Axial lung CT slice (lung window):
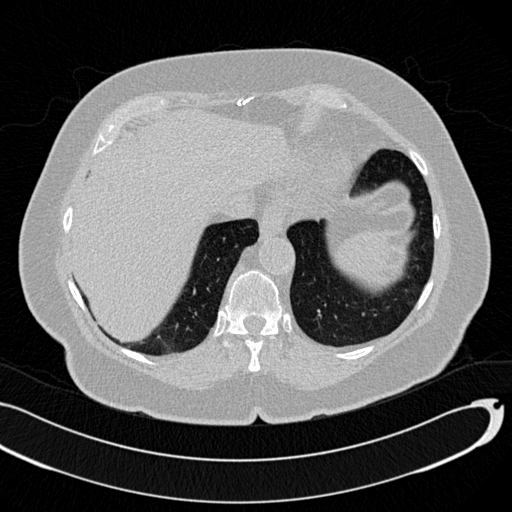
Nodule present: no